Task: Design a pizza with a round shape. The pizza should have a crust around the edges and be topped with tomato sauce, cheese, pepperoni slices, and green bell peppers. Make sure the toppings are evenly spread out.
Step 208:
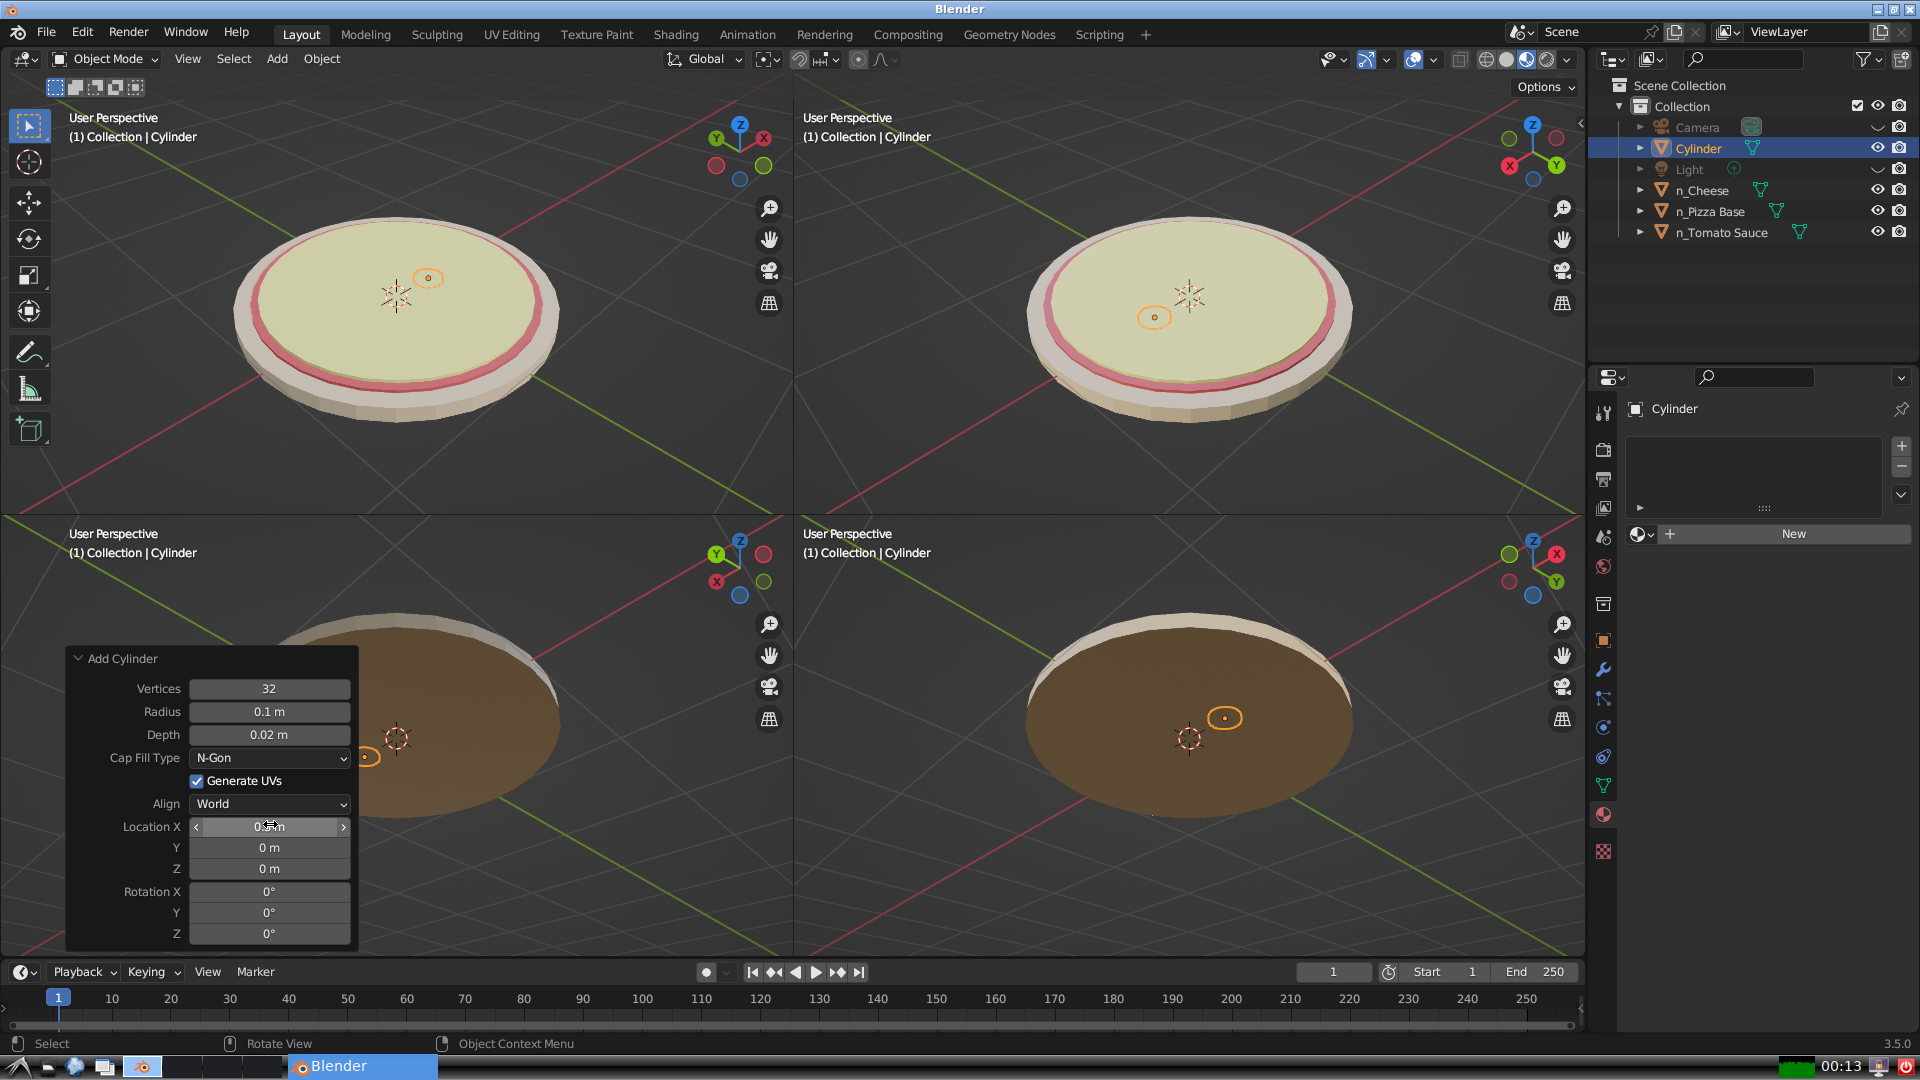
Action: {"mouse_move": [270, 844]}